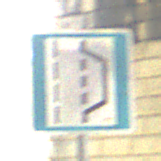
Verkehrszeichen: NothalteUndPannenbucht
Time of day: Midday
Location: Outdoor (Urban)
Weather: Clear
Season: NotSpecified
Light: Natural